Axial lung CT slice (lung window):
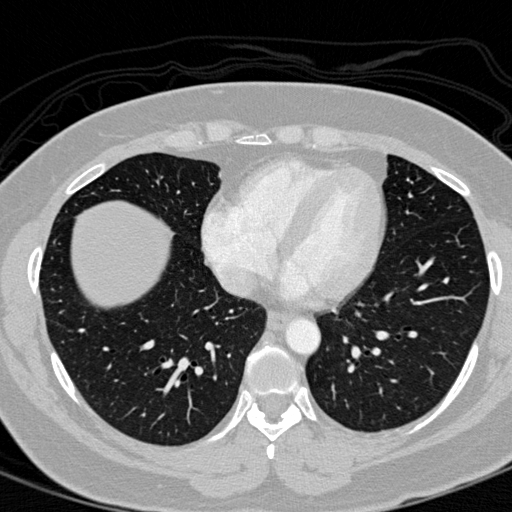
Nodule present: no